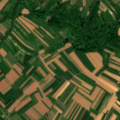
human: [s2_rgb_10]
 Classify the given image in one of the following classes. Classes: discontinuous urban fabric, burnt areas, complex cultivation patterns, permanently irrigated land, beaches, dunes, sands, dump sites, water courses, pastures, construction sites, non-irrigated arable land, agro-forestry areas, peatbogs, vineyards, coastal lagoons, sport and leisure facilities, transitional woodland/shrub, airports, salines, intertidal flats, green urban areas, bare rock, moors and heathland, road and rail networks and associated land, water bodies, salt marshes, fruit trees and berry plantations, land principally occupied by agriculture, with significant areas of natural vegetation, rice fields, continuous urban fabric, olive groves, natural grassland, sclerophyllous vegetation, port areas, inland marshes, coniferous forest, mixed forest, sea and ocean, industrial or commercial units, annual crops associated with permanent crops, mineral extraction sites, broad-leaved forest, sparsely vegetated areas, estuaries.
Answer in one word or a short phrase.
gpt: non-irrigated arable land, complex cultivation patterns, land principally occupied by agriculture, with significant areas of natural vegetation, broad-leaved forest